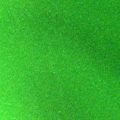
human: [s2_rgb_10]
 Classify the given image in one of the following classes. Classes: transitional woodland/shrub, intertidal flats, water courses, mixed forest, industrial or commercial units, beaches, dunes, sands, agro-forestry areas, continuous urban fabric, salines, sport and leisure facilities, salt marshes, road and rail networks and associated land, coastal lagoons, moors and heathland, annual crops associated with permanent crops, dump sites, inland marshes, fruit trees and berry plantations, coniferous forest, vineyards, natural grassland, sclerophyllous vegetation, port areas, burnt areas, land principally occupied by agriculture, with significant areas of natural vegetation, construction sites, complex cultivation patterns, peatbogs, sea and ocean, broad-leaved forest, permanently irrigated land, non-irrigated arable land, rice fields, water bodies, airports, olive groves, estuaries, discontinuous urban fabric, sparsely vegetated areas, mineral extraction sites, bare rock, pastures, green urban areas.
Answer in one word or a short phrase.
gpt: coastal lagoons